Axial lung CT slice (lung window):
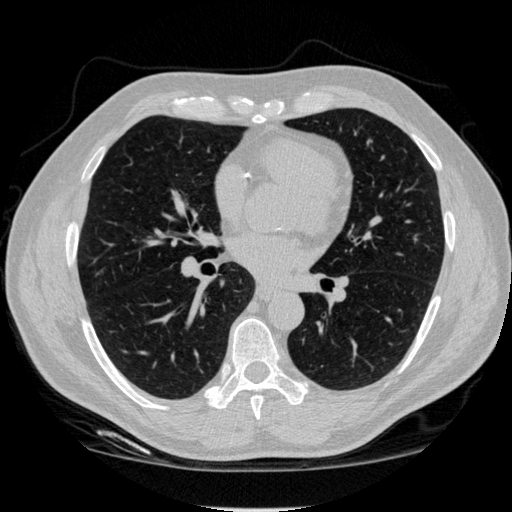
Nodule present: no